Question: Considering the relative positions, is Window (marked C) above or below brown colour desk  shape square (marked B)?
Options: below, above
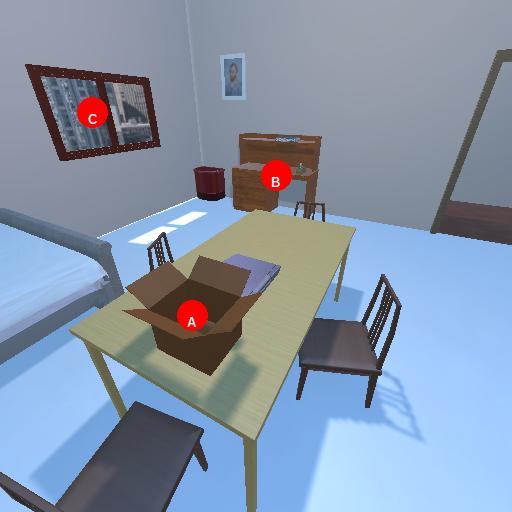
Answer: below